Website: walmart
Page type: payment
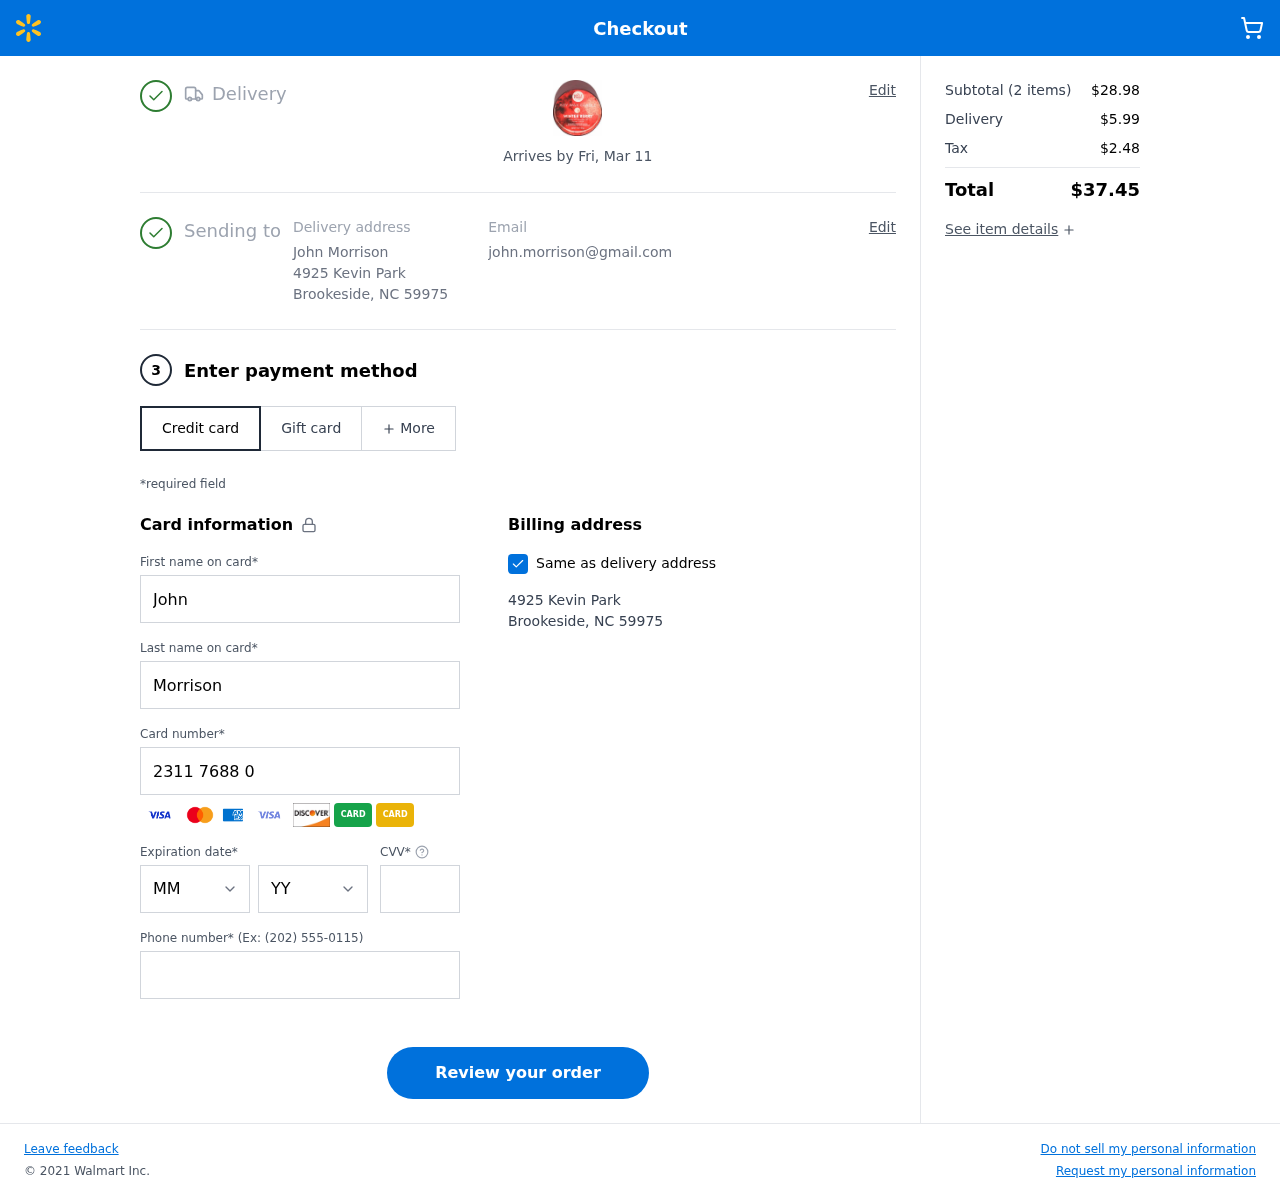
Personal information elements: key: PII_CARD_CVV
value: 002
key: PII_CARD_EXPIRY_MONTH
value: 08
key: PII_CARD_EXPIRY_YEAR
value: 26
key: PII_CARD_NUMBER
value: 2311 7688 0350 9852
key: PII_CITY
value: Brookeside
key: PII_EMAIL
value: john.morrison@gmail.com
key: PII_FIRSTNAME
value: John
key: PII_FULLNAME
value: John Morrison
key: PII_LASTNAME
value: Morrison
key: PII_PHONE
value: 3137570497
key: PII_POSTCODE
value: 59975
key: PII_STATE_ABBR
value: NC
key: PII_STREET
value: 4925 Kevin Park
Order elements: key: ORDER_DELIVERY_DATE
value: Arrives by Fri, Mar 11
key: ORDER_NUM_ITEMS
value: (2 items)
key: ORDER_SUBTOTAL
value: $28.98
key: ORDER_SHIPPING_COST
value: $5.99
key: ORDER_TAX
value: $2.48
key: ORDER_TOTAL
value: $37.45